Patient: sex M, age 78
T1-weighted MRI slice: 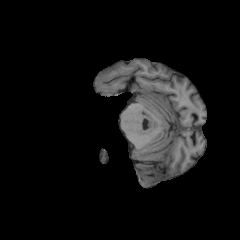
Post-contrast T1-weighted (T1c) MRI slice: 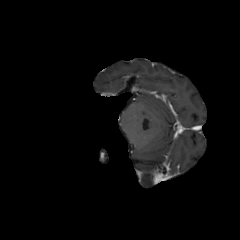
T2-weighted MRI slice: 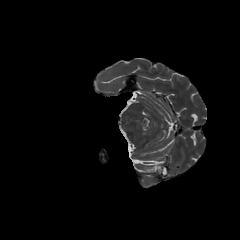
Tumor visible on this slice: no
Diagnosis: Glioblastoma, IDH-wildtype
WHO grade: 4